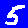
Digit: 5